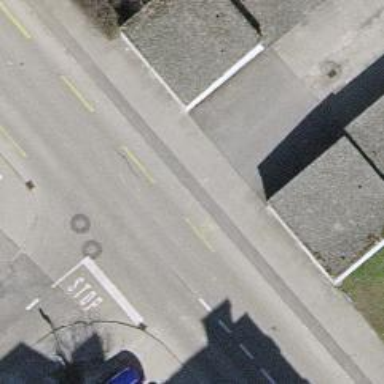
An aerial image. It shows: Residential road with asphalt surface. There are sidewalks on both sides and cycle lane on both sides as well.